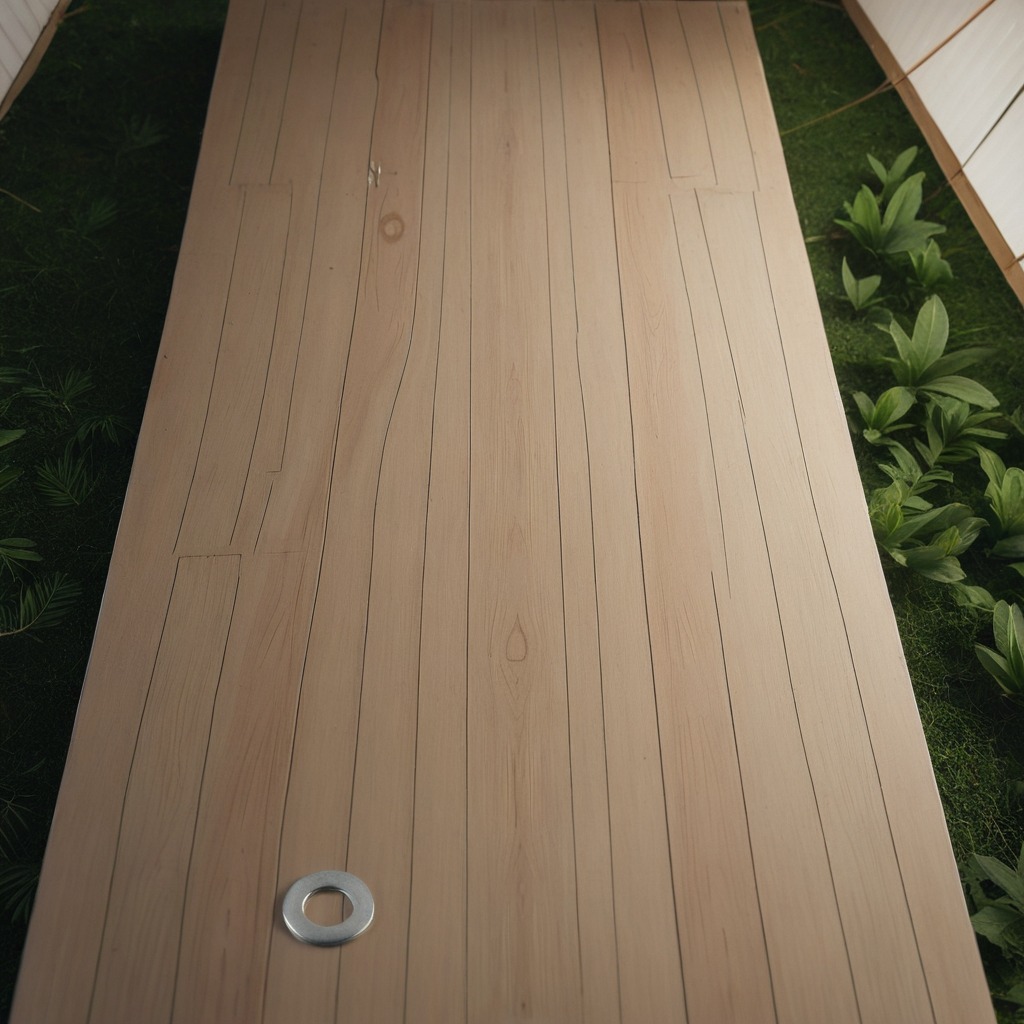
A flat metal washer is lying on a wooden table inside a jungle field workshop tent humid ambient light worn but